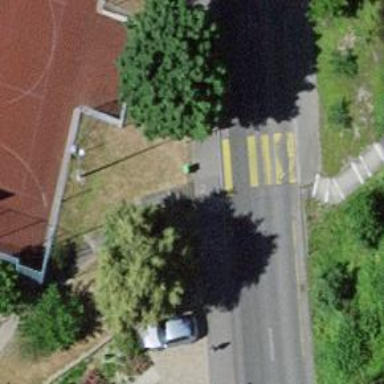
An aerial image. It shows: Pedestrian crossing with zebra markings on footway.